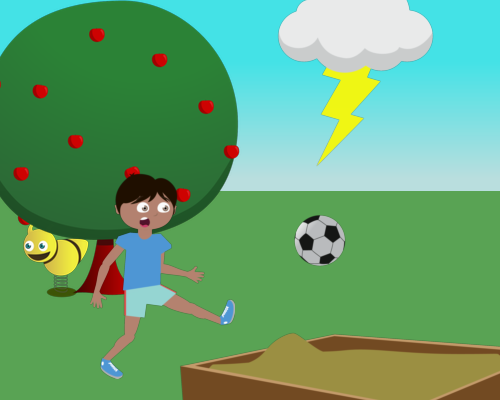
apple tree on left with a  bee by it and a surprised boy in front of it  kicked a soccer ball in the front right corner is a sandbox and above that the soccer ball a lightening cloud